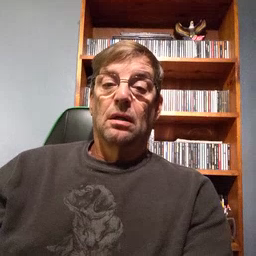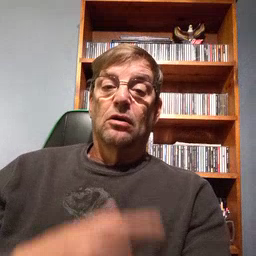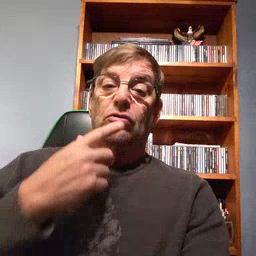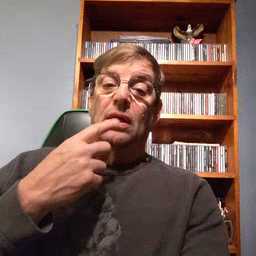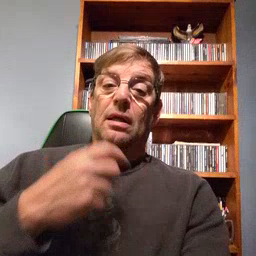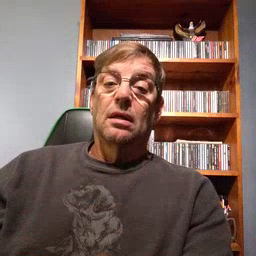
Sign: red